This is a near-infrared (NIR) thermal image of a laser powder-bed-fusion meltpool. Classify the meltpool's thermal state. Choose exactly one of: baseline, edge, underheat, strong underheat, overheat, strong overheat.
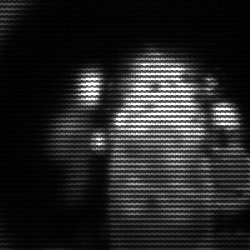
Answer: strong underheat